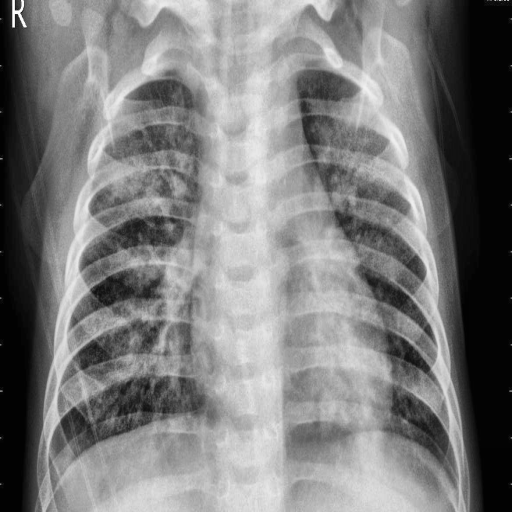
Finding: PNEUMONIA